I will show an image sequence of human cooking. I have annotated the images with numbered circles. Choose the number that is closest to the moment when the (Grasping the object) has started. You are a five-time world champion in this game. Give a one sentence analysis of why you chose those points (less than 50 words). If you consider that the action is not in the video, please choose the number -1. Provide your answer at the end in a json file of this format: {"points": []}
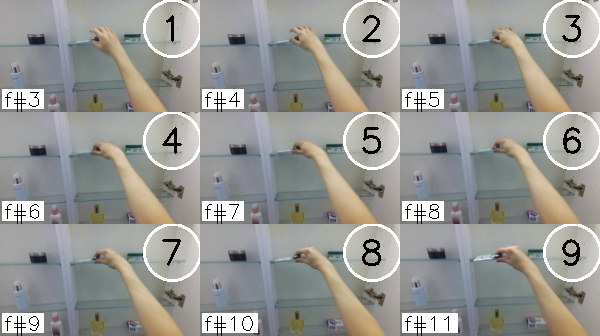
Frame 4 shows the clearest moment of hand-object contact.
{"points": [4]}